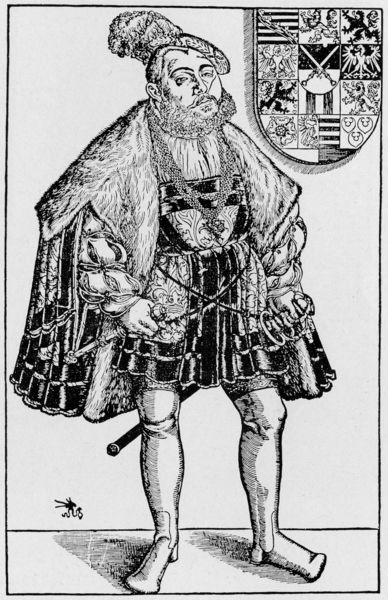
Titel: Bildnis von Johann Friedrich dem Großmütigen, Kurfürst von Sachsen
Künstler: Lucas d.J. Cranach
Institution: (Seriendruck)
Schlagwörter: adler, feder, hand, mann, schatten, umhang, weiß, hut, schwarz, zeichnung, blick, muster, bart, kappe, arm, falten, federn, pelz, hände, porträt, mantel, stehend, kaufmann, federbusch, schuhe, stab, kette, hof, friedrich, könig, griff, tusche, kohle, druck, radierung, schwarzweiß, schwert, schwerter, säbel, soldat, adeliger, stiefel, ritter, fürst, ganzfigur, wappen, mittelalter, herzog, löwe, siegel, schraffierung, graf, kurfürst, sachsen, are, fürdt